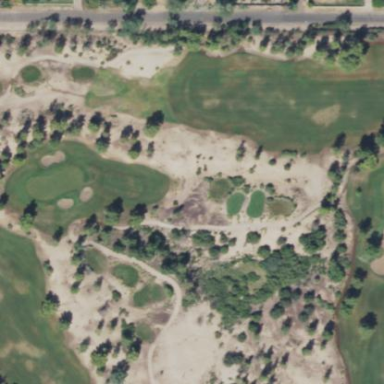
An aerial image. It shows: Rough grassy area used for golf.